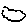
Label: cloud